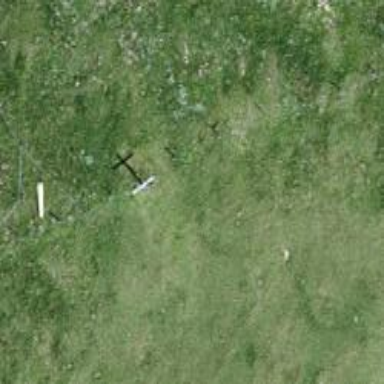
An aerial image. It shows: Historic wayside cross.